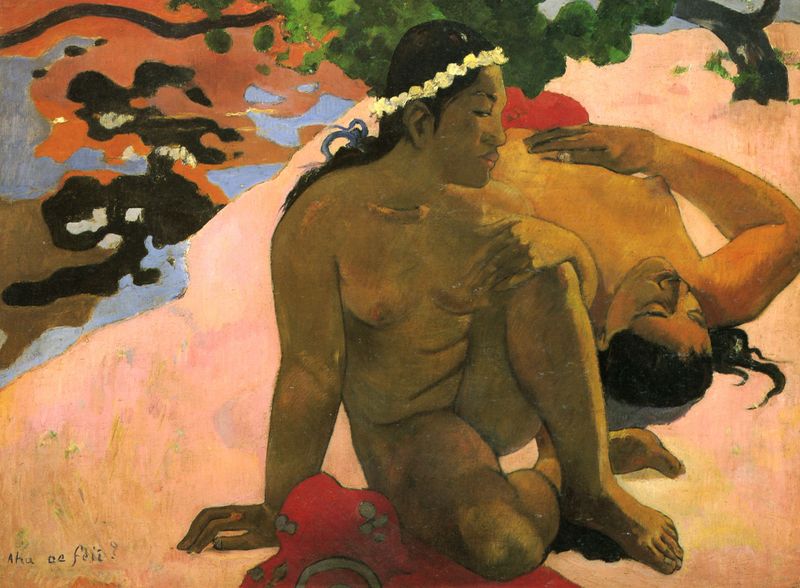
Titel: Wie? Bist du eifersüchtig? (Aha oe feii?)
Künstler: Paul Gauguin
Standort: Moskva
Institution: The Pushkin State Museum of Fine Arts
Schlagwörter: akt, baum, blau, dunkel, gemälde, hand, haut, körper, mann, meer, nackt, schatten, wasser, weiß, akte, baden, bäume, cezanne, fluss, frauen, gelb, grün, landschaft, mädchen, ocker, sand, sitzen, ufer, äste, blumen, braun, brust, bunt, busen, finger, frau, haar, hell, licht, männer, nase, ohr, orange, profil, rücken, schwarz, blick, blüten, rot, tuch, wolke, flächig, malerei, muster, schleife, symbolismus, teppich, gesichter, arm, arme, falten, gesicht, haarschmuck, porträt, signatur, öl, baumstamm, erde, natur, sonne, boden, insel, auge, haare, lange haare, sitzend, tücher, decke, paar, girlande, pflanze, ohren, rosa, beine, hellblau, bein, brüste, füße, schrift, strand, liebe, liegen, ruhen, schlafen, süden, zwei, moderne, warm, abstrakt, afrika, primitivismus, haarband, blue, crown, hands, people, red, women, black, dark, face, female, green, hair, lady, nose, painting, sitting, woman, yellow, zopf, reflexe, blanket, flowers, pink, two, bauch, nackte, brustwarzen, erotik, knie, liegend, gauguin, südsee, blut, fuss, algen, paul, asien, titel, beschriftung, stand, kranz, gaugin, man, naked, nude, nudes, skin, tree, schatte, ear, head, water, blumenkranz, island, reflections, feet, blütenkranz, balu, river, expression, indien, chin, mouth, natürlich, beach, breast, frage, bright, sonnen, two people, human, arms, laurel, leaves, trunk, postimpressionismus, karibik, art, colours, matisse, paul gauguin, wassser, paul gaugin, tahiti, ureinwohner, eye, legs, bush, yello, impressionist, fingers, breasts, figure, lips, outdoors, resting, native, muße, humans, kie, impressonismus, tan, branch, bow, lovers, esoterisch, eingeborene, thighs, haiti, sarong, blumenkette, polynesien, hawaii, femal, tropics, afroka, atrnd, french painting, polynesia, aha, verschwommen, vater der moderne, brows, toes, polynesian, boobs, tits, laying, natives, drown, haarkranz, lei, niples, ude, melanin, skin tones, tahihi, wreth, sunning